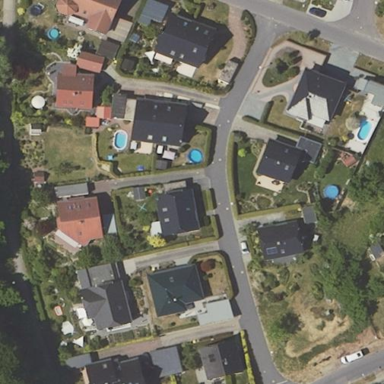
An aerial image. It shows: Residential area.